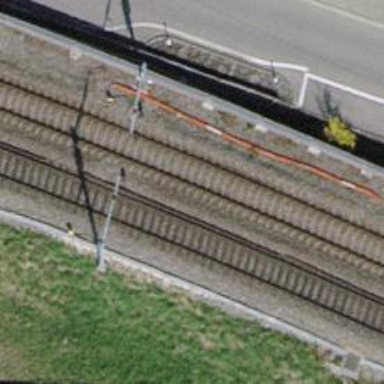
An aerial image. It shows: Single-track railway with electrified contact lines.